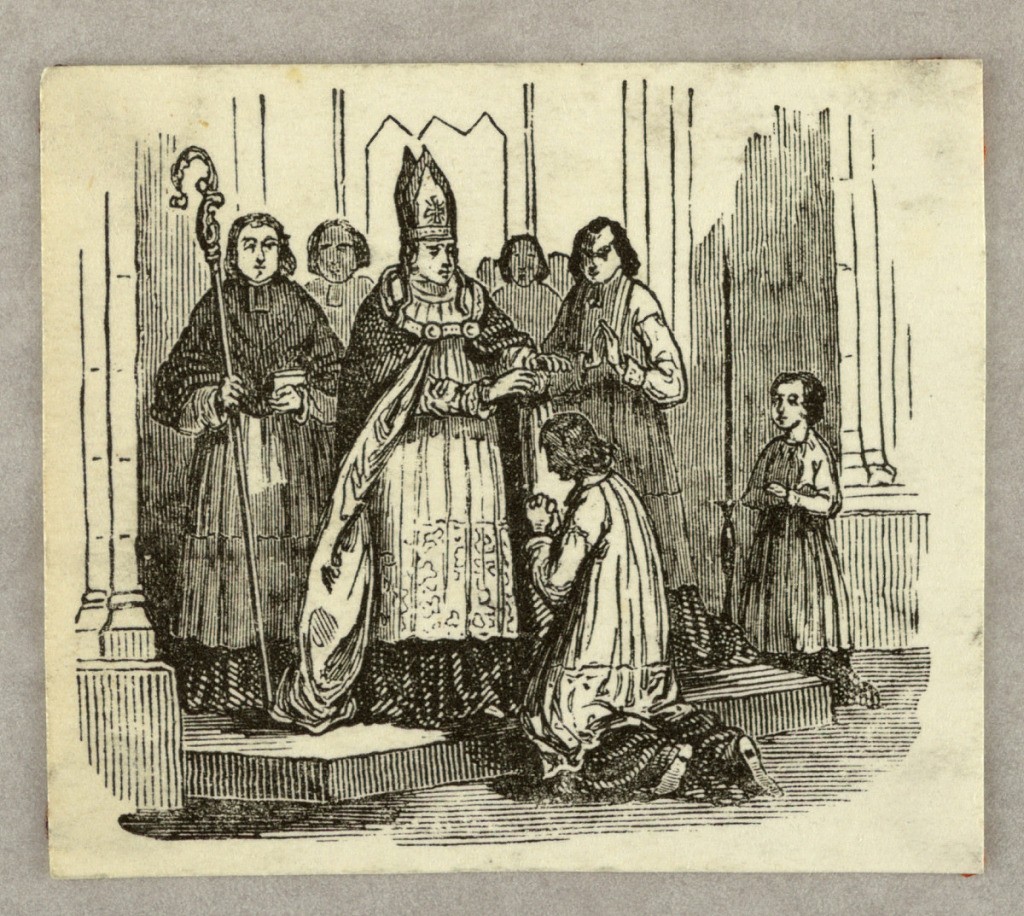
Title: Consecration of a Priest
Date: ca. 1840
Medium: Wood engraving on paper
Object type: Print
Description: A bishop holds his hands over a kneeling young man with an alba. Other priests in the rear.